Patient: sex M, age 81
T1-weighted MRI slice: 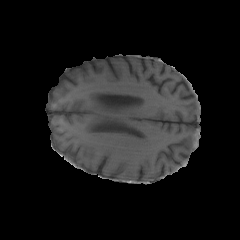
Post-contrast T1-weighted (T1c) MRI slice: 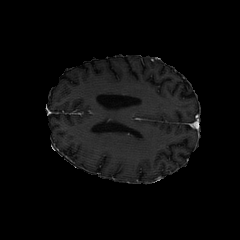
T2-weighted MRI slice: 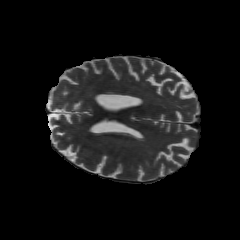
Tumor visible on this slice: yes
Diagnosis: Glioblastoma, IDH-wildtype
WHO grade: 4